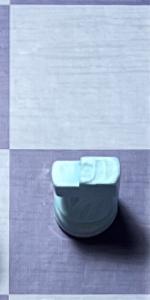
Label: Knight_White